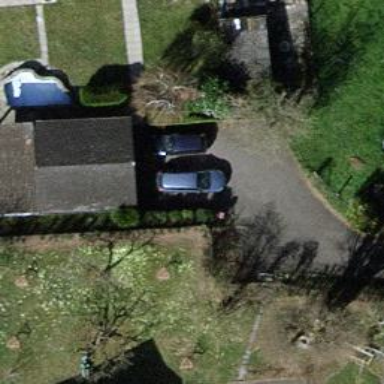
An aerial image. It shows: Hedge acting as barrier.